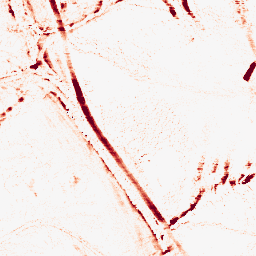
Category: morphological
Decomposition family: morphological_ellipse
Decomposition parameters: operation: opening
width: 5
height: 10
Upsampling method: quadratic
Upsampling parameters: scale: 8
Upsampling scale: 8